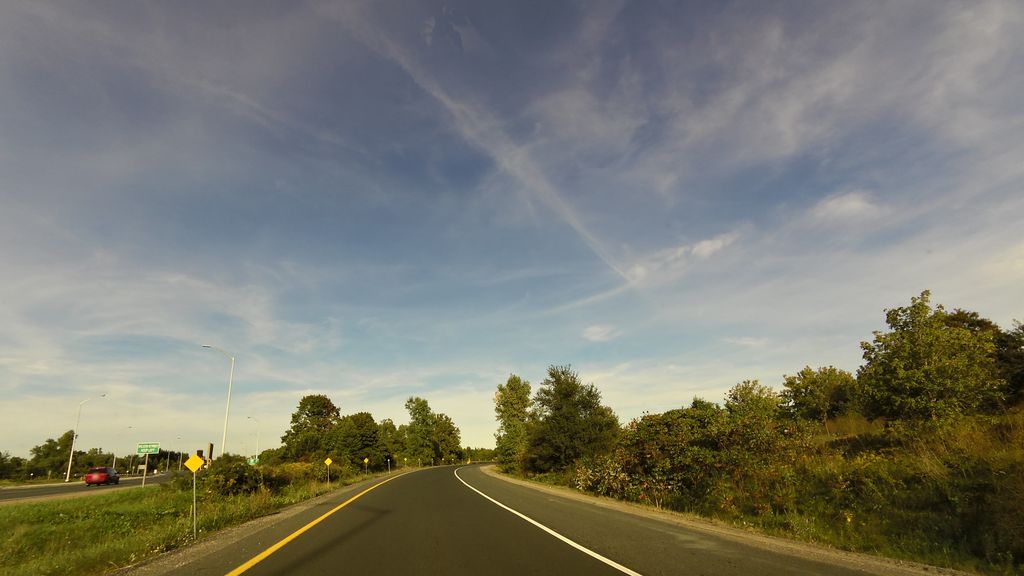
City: hamilton